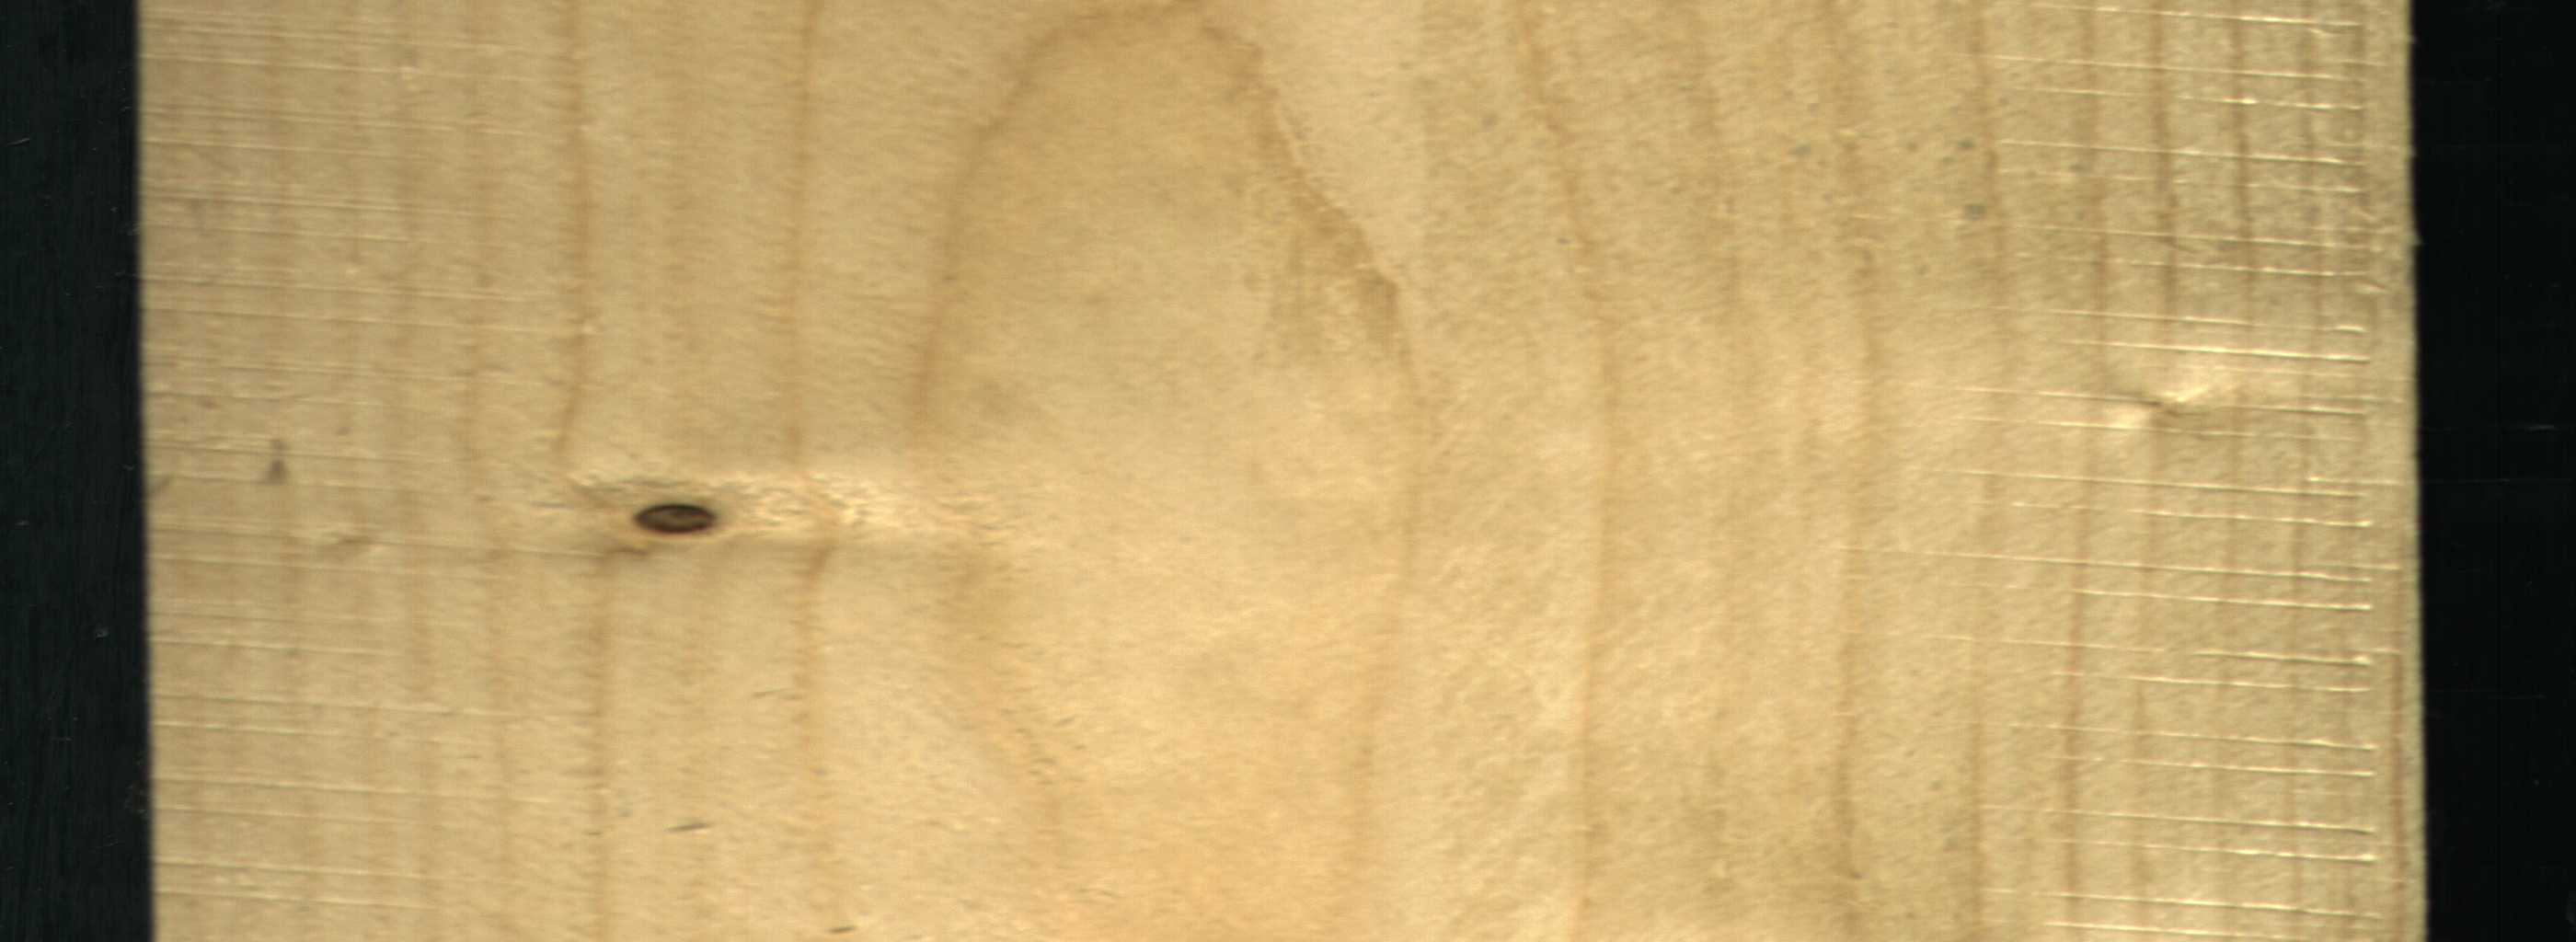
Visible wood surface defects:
Dead_Knot